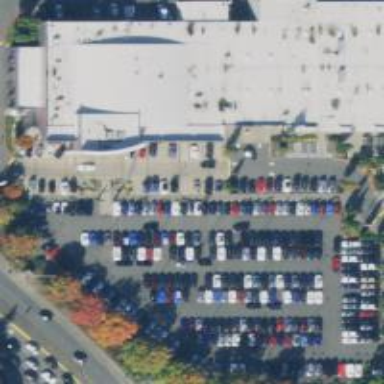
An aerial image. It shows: Car shop within retail area.